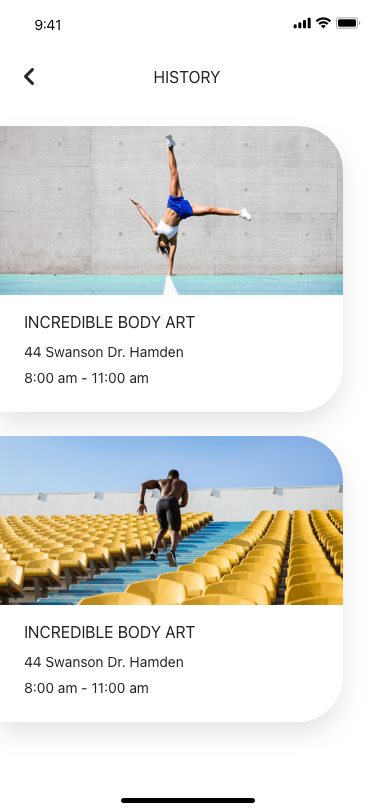
Text in this UI design:
HISTORY
INCREDIBLE BODY ART
44 Swanson Dr. Hamden
8:00 am - 11:00 am
INCREDIBLE BODY ART
44 Swanson Dr. Hamden
8:00 am - 11:00 am